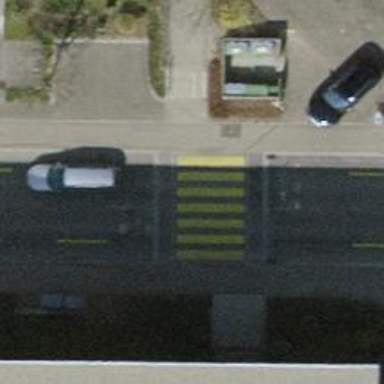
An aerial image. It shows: Traffic calming hump on the road.